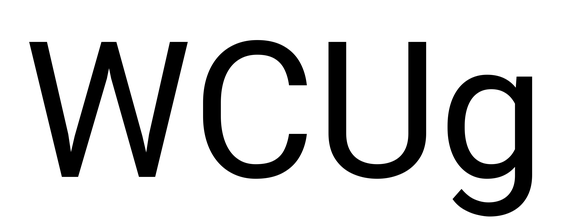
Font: Roboto_Regular